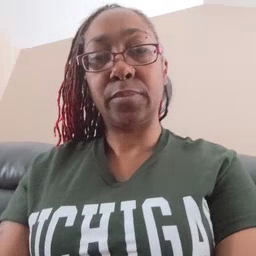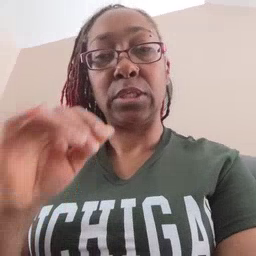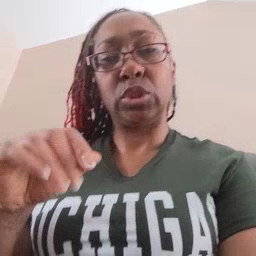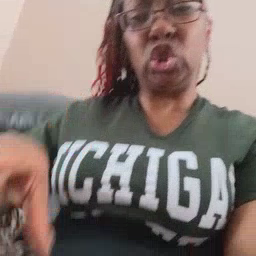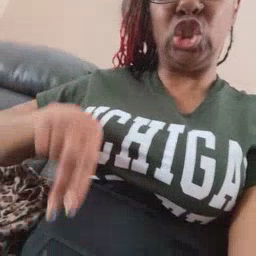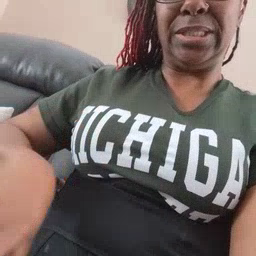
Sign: jeans